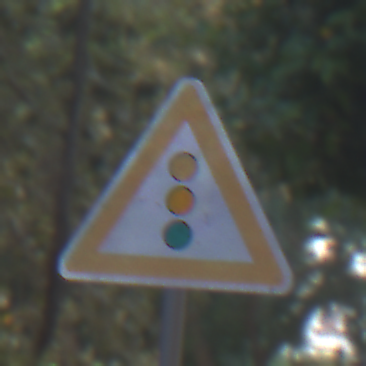
Verkehrszeichen: Lichtzeichenanlage
Umgebung: Outdoor, Suburban
Tageszeit: MorningAfternoon
Wetter: PartlyCloudy
Licht: Natural
Jahreszeit: NotSpecified
Kontrast: LowContrast